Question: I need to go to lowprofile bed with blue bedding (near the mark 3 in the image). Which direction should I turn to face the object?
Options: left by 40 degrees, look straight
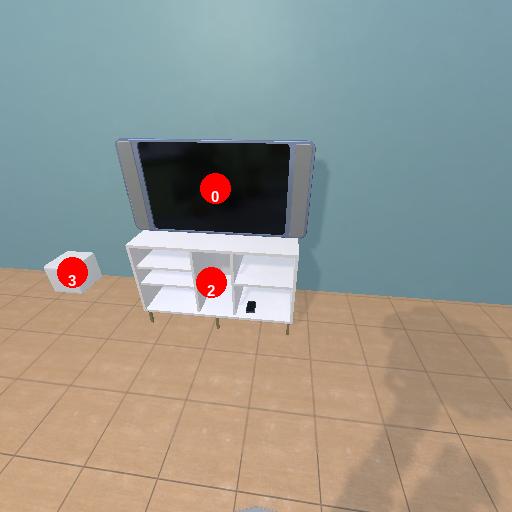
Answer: left by 40 degrees